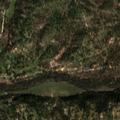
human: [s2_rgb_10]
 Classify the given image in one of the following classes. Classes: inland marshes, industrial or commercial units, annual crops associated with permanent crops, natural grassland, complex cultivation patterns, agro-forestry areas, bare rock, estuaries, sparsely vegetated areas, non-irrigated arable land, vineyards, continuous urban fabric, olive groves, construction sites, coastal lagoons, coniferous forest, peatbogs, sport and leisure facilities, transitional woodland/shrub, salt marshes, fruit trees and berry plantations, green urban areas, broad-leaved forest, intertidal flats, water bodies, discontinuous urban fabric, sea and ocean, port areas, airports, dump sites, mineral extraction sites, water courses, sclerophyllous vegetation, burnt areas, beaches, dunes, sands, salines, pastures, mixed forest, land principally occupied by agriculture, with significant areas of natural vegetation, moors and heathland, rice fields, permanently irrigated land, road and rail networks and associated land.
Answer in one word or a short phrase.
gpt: agro-forestry areas, broad-leaved forest